Interaction volume radius: 5 \u00c5
Interaction volume height: 10 \u00c5
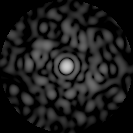
Disorder parameter: 0.8125